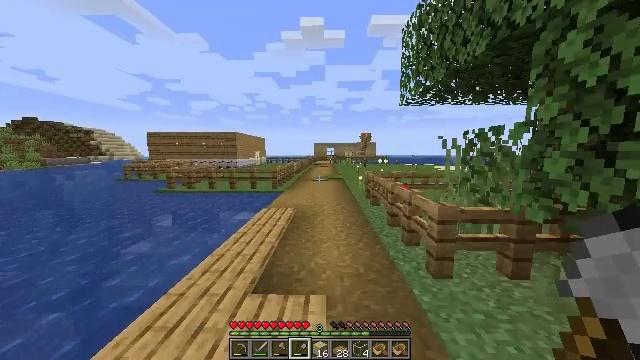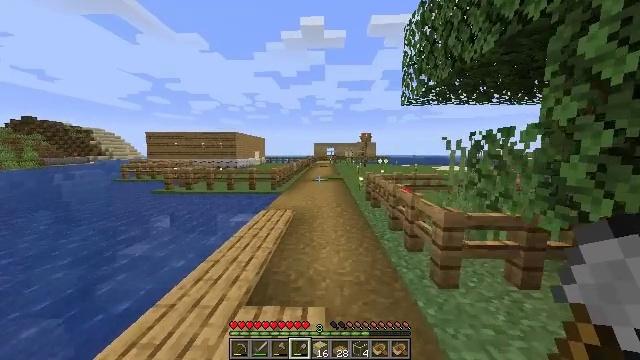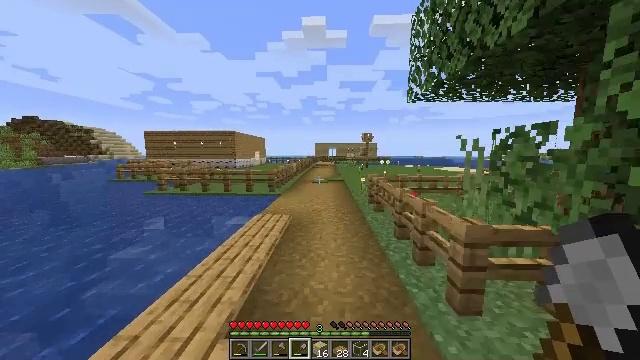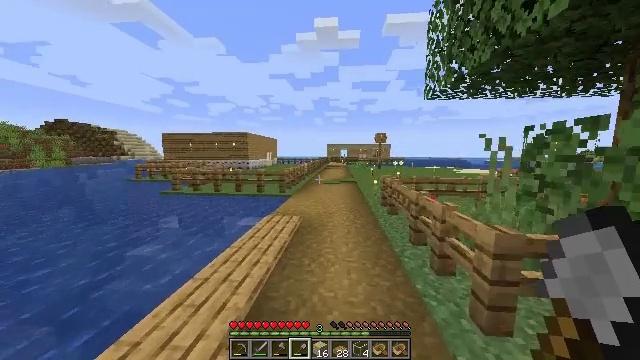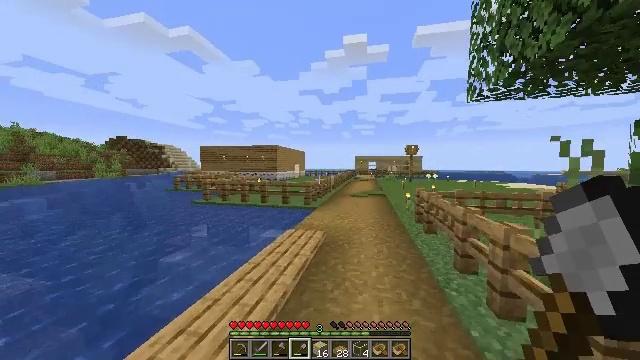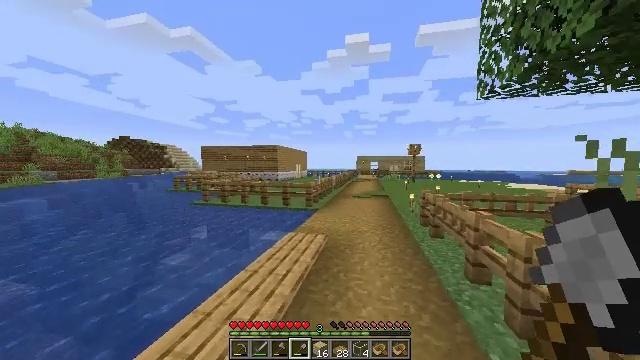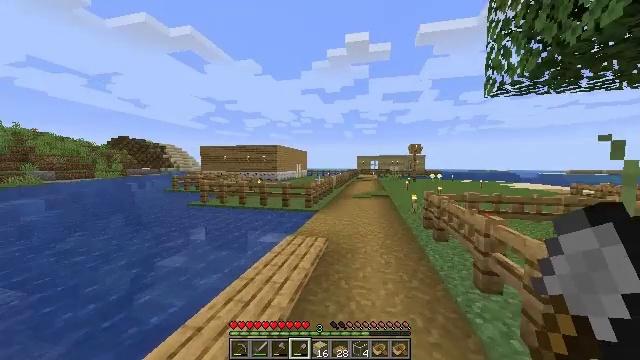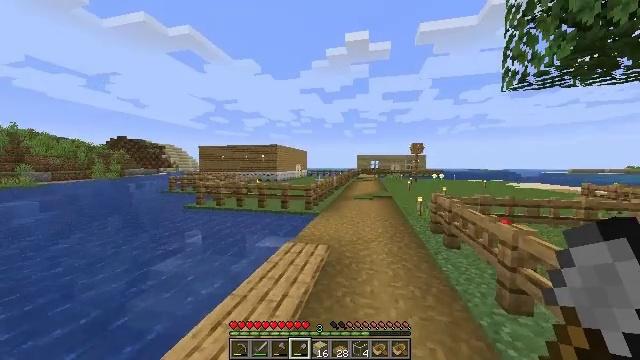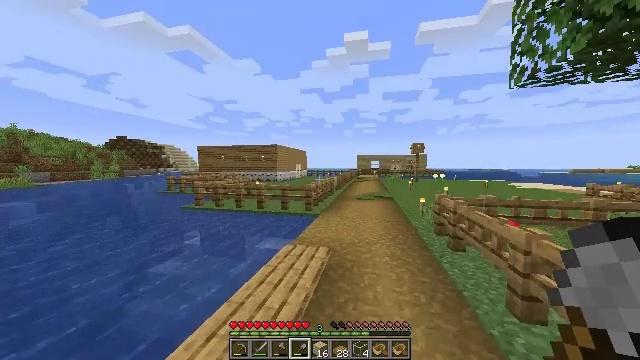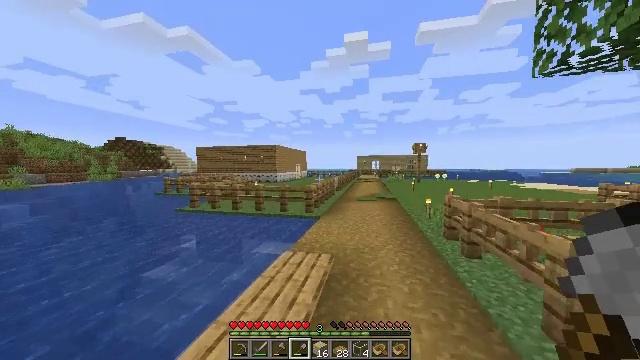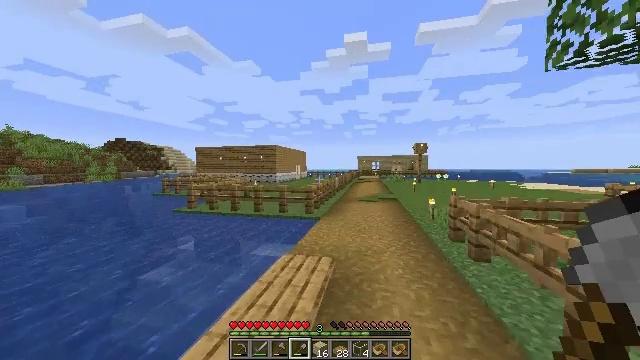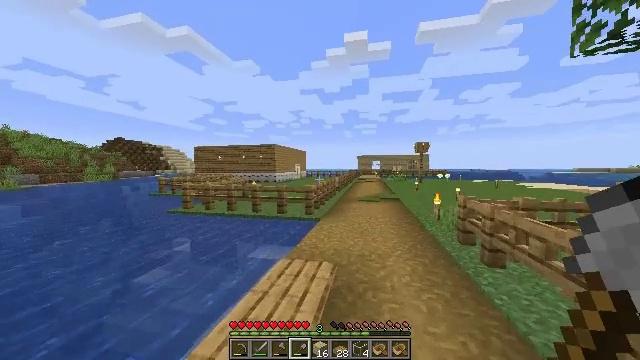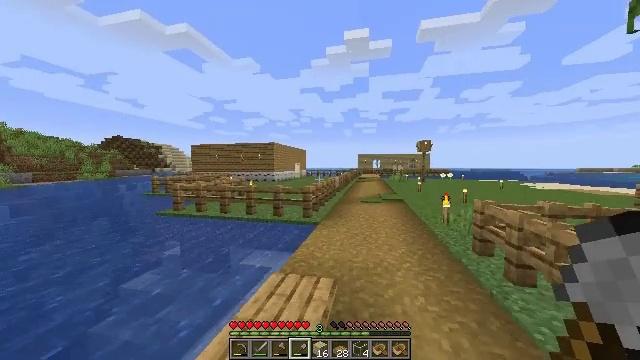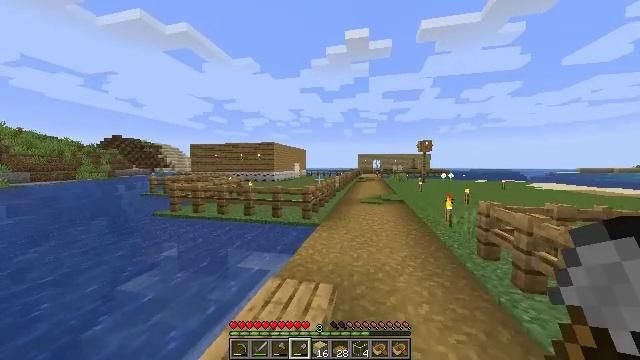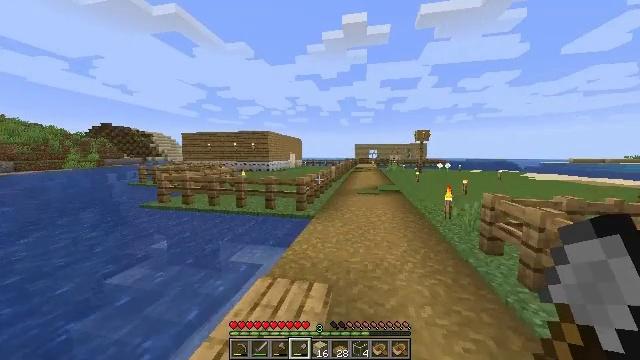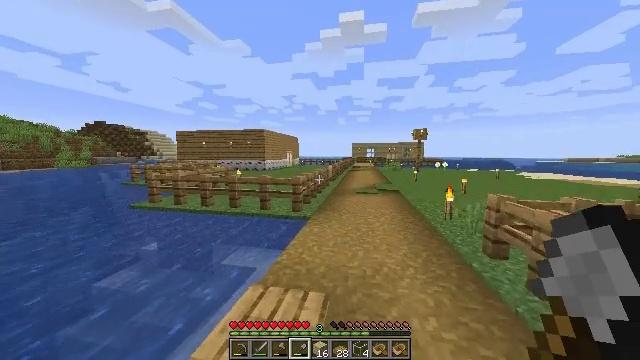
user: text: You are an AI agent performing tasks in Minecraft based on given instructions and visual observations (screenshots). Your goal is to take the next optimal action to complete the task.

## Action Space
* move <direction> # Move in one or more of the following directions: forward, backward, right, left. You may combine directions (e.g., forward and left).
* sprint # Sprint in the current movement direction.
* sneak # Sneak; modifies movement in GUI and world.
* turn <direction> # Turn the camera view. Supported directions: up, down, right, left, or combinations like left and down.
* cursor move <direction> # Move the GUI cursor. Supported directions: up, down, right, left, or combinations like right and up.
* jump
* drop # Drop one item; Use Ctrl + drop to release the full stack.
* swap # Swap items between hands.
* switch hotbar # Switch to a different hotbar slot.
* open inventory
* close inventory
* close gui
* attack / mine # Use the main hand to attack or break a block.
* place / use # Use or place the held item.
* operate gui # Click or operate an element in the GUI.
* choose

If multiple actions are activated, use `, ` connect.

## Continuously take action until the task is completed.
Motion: motion action
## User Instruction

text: Retrieve oak planks from the wooden block.
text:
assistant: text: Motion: move forward, sprint
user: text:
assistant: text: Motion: move forward, sprint
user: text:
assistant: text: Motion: move forward, sprint, turn left
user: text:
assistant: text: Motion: move forward, sprint, turn left and up
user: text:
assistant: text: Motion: move forward, sprint
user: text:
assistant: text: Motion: move forward, sprint
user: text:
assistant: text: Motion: move forward, sprint
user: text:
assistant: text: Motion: move forward, sprint
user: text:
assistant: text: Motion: move forward, sprint
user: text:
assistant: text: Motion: move forward, sprint
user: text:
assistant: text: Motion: move forward, sprint
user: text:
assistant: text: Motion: move forward, sprint
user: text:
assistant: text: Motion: move forward, sprint
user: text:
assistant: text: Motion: move forward, sprint, turn right and down
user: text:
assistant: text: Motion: move forward, sprint
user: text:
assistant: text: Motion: move forward, sprint
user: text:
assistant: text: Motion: move forward, sprint
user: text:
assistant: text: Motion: move forward, sprint
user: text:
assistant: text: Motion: move forward, sprint
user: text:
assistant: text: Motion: move forward, sprint
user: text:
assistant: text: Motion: move forward, sprint
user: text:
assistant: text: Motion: move forward, sprint
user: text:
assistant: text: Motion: move forward, sprint
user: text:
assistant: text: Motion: move forward, sprint
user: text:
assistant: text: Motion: move forward, sprint
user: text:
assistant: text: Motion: move forward, sprint
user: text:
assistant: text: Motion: move forward, sprint
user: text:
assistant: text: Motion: move forward, sprint
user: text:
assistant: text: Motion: move forward, sprint
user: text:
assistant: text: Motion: move forward, sprint, turn right